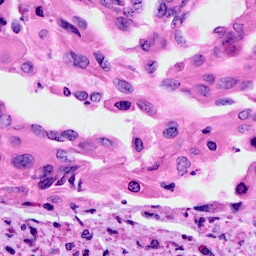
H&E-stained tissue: Cervix